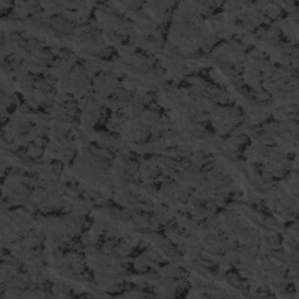
Label: frost